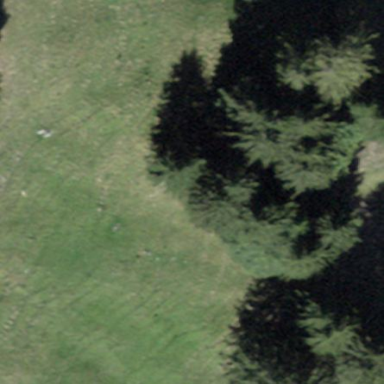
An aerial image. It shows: Forest area.